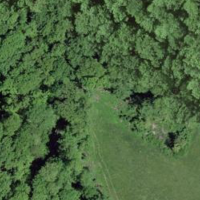
EUNIS habitat code: 41
Species observed at this site:
Leucojum vernum
Mercurialis perennis